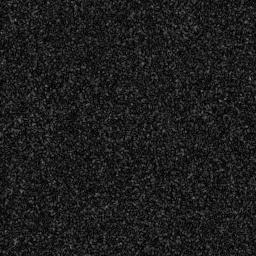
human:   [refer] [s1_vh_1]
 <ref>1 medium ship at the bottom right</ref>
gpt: <box>[[70, 87, 83, 99, 0]]</box>